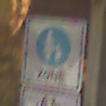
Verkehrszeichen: BeginnFussgaengerzone
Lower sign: EinspurigeFahrzeugeFrei5
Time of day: SunriseSunset
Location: Roofed (Suburban)
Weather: Clear
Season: NotSpecified
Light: Natural